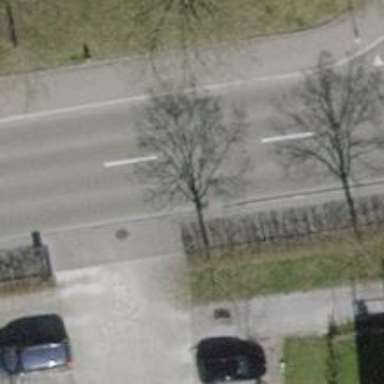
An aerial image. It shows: Avenue of trees.